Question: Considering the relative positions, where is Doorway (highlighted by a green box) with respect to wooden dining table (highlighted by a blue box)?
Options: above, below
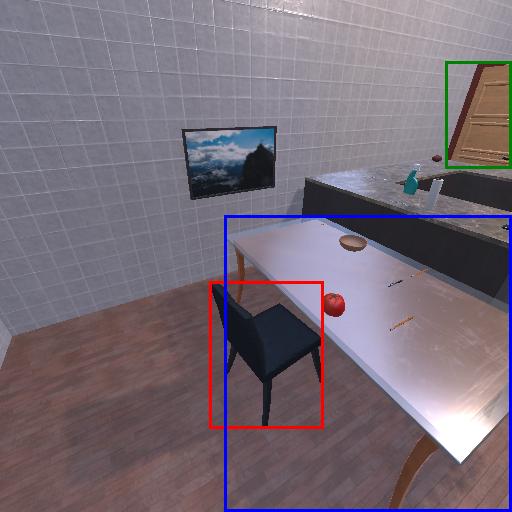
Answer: above